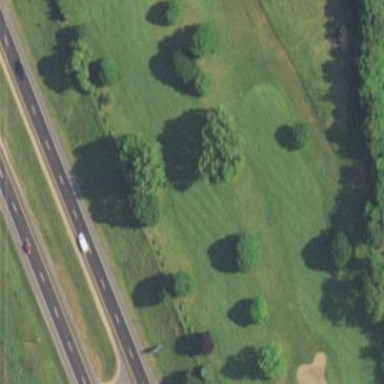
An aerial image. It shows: Golf fairway surrounded by grass.